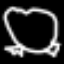
Label: frog